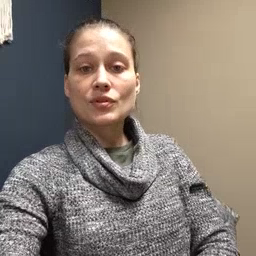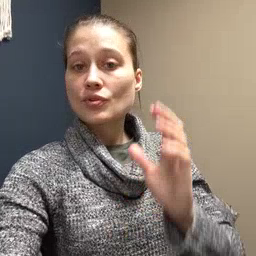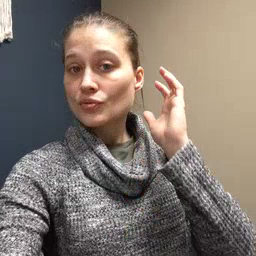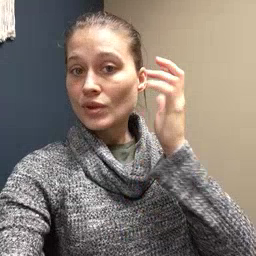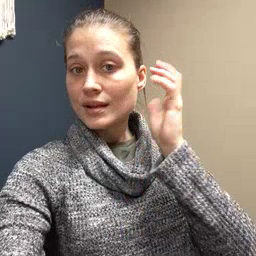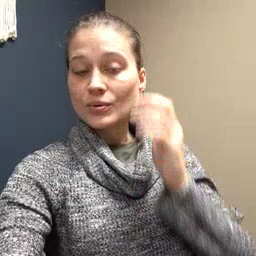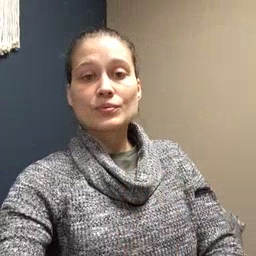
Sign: radio